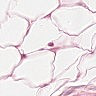
Metastatic tissue present: no